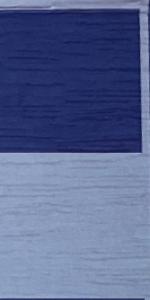
Label: Empty